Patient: sex F, age 61
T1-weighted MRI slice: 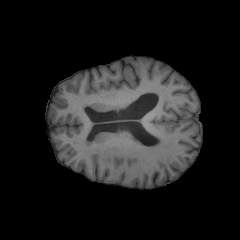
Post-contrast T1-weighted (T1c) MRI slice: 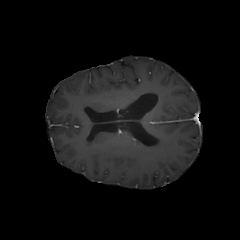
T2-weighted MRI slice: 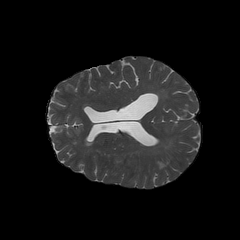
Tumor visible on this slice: no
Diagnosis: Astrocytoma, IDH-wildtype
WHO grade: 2